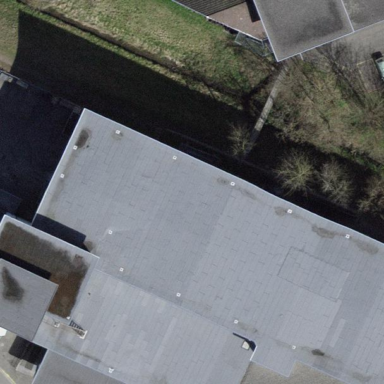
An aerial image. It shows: Flat-roofed building.